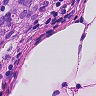
Metastatic tissue present: yes